Here is the raw acceleration-versus-time signal recorded on a bearing housing. What is the most likely bearing condition (normal, inner_race, outer_race, ball)?
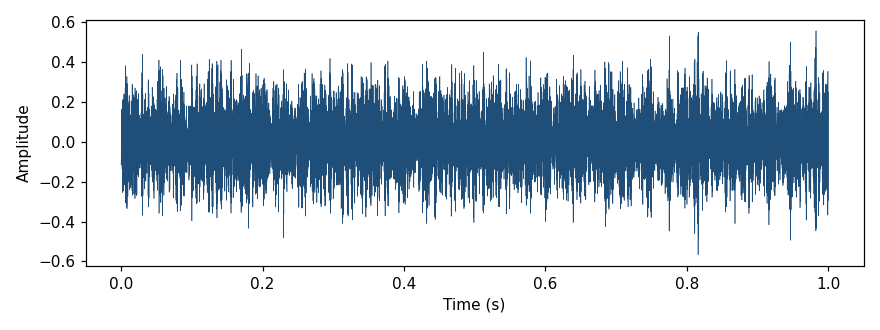
Answer: ball